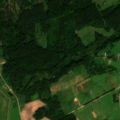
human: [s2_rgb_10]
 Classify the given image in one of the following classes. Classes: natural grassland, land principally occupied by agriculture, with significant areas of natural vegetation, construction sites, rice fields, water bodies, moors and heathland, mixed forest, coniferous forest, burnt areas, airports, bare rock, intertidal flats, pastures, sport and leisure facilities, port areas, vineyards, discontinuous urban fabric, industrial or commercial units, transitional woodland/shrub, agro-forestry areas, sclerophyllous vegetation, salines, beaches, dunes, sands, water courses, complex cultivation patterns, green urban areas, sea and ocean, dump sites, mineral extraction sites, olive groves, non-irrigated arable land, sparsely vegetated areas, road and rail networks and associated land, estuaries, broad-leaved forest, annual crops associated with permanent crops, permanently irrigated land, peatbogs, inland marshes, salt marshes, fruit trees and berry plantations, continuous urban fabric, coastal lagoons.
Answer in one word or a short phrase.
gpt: non-irrigated arable land, pastures, complex cultivation patterns, land principally occupied by agriculture, with significant areas of natural vegetation, coniferous forest, mixed forest, transitional woodland/shrub